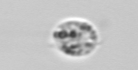
Label: Amoeba